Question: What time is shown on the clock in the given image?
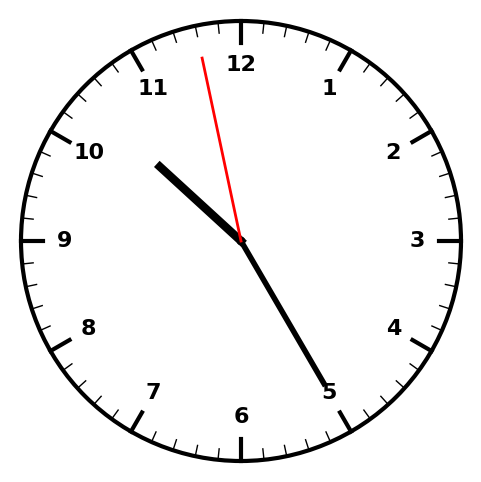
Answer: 10:24:58